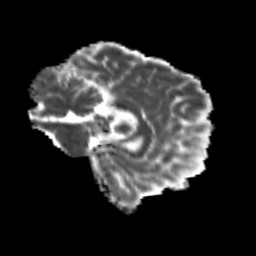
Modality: MD
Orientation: sagittal
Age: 18
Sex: female
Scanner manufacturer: siemens
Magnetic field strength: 3 T
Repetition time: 3.5 s
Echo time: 0.104 s